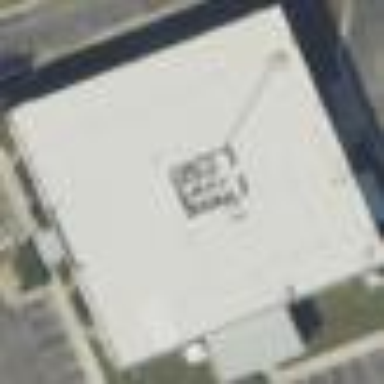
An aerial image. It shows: Commercial building.